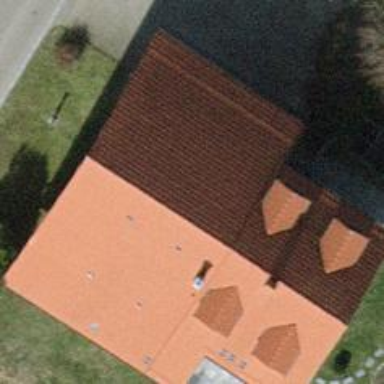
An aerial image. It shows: Farm building with gabled roof.